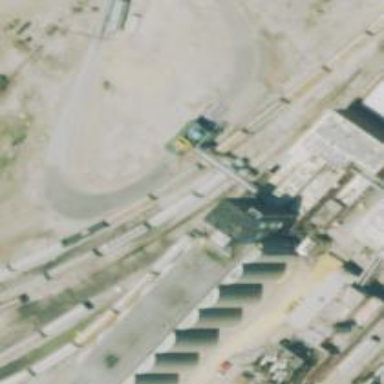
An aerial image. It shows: Abandoned railway siding.